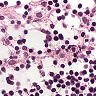
Metastatic tissue present: no